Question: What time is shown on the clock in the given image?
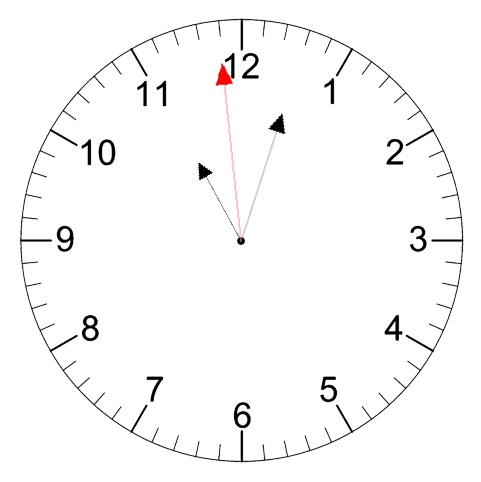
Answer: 11:02:59